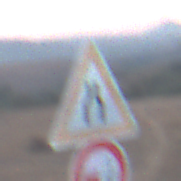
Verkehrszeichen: VerengteFahrbahn
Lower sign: VerbotUeberholenEinspurigeFahrzeuge
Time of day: SunriseSunset
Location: Outdoor (Nature)
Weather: Clear
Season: NotSpecified
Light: Natural